Field crop: maize
Growth stage: 2
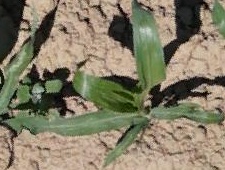
Species: maize